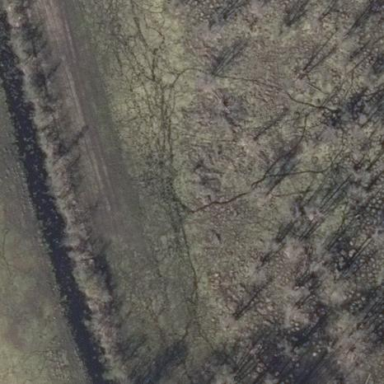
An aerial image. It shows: Wet meadow area designated for land use. It is type of wetland with lush meadow vegetation.